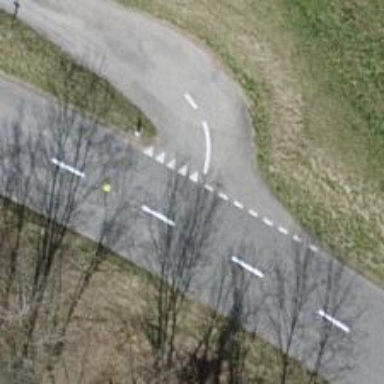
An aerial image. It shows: Secondary road with asphalt surface.